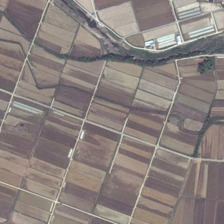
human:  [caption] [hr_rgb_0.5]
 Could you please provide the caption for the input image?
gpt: many pieces of farmlands are together .

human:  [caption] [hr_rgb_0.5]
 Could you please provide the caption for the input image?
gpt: there are many different brown blocks in the farmland .

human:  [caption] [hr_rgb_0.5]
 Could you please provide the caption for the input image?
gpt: there are many different brown blocks in the farmland .

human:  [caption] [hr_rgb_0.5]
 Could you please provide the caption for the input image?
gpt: many pieces of farmlands are together .

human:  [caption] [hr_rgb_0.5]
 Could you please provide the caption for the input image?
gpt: many pieces of farmlands are together .